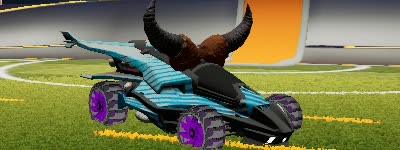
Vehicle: aftershock